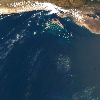
Label: water